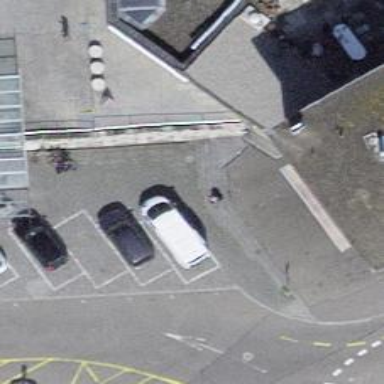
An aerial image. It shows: Outdoor seating area for leisure.